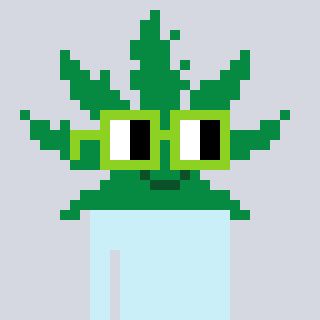
a pixel art character with square light green glasses, a weed-shaped head and a grayscale-colored body on a cool background